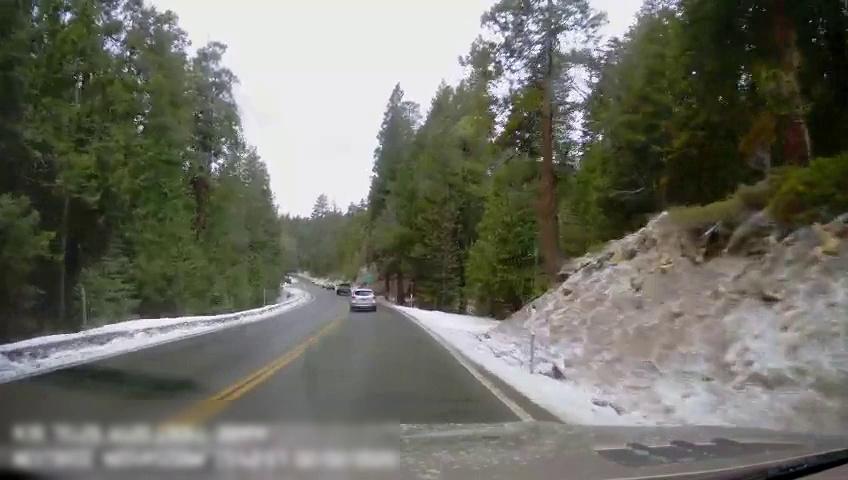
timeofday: Day
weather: Cloudy
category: Drivable Space
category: Vehicles | Truck
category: Vehicles | Car
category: Lanes | Current Lane
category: Lanes | Current Lane
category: Lanes | Opposite Lane